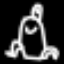
Label: frog